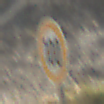
Verkehrszeichen: Geschwindigkeit100
Umgebung: Outdoor, Nature
Tageszeit: MorningAfternoon
Wetter: PartlyCloudy
Licht: Natural
Jahreszeit: NotSpecified
Kontrast: HighContrast